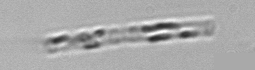
Label: Cerataulina_pelagica